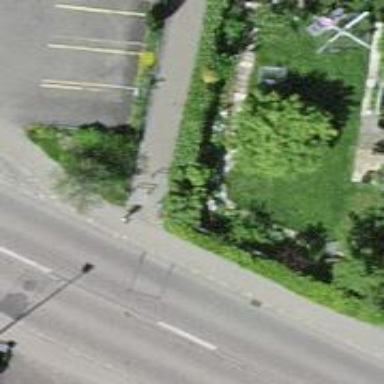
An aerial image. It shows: Cycle barrier.